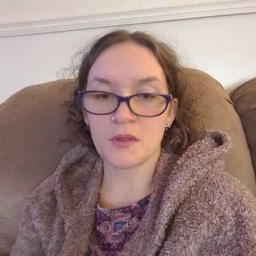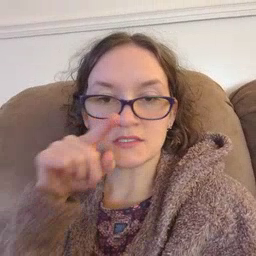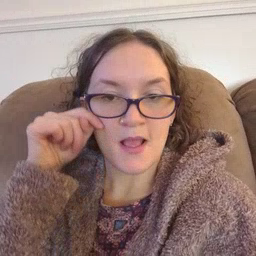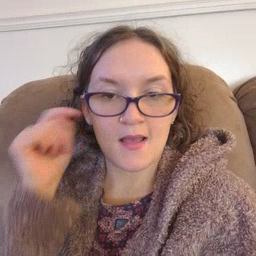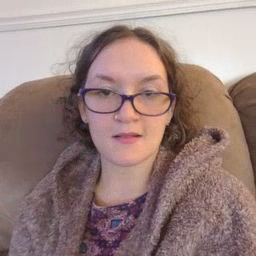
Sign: smile